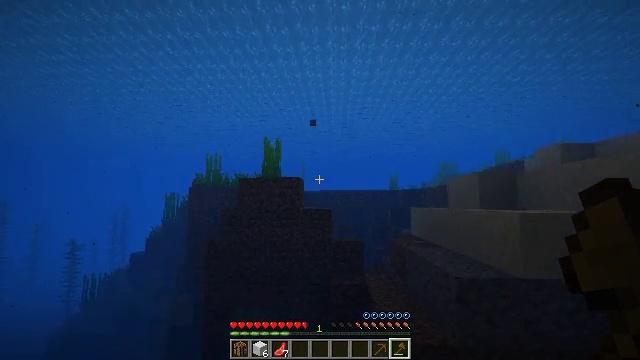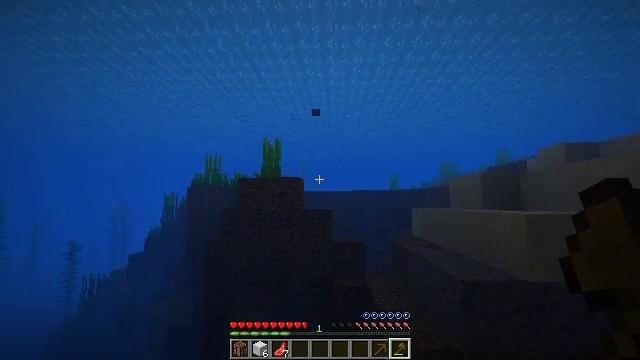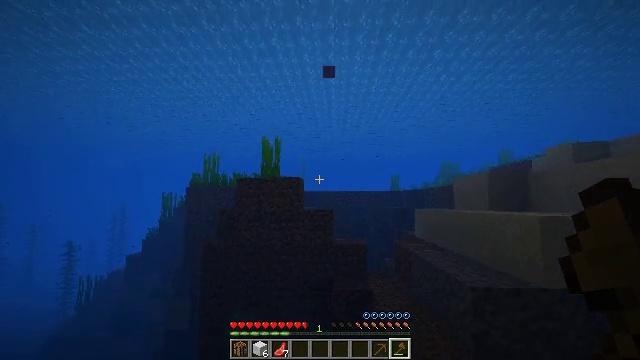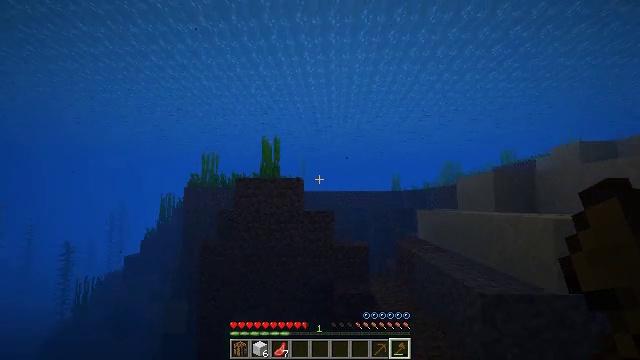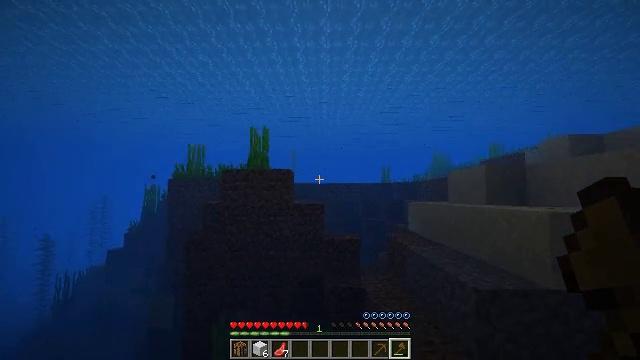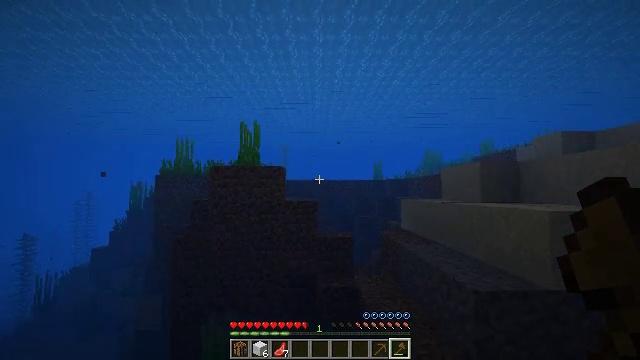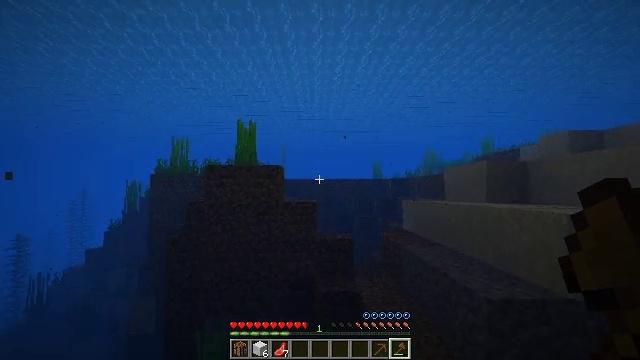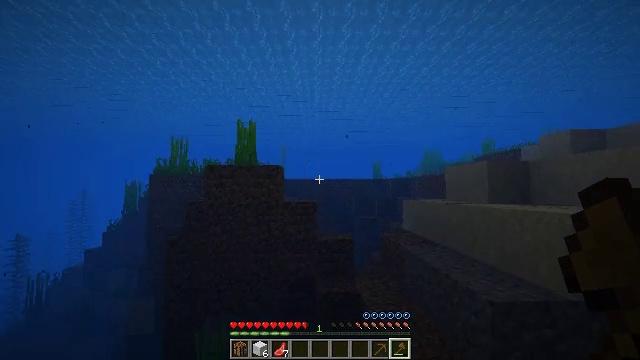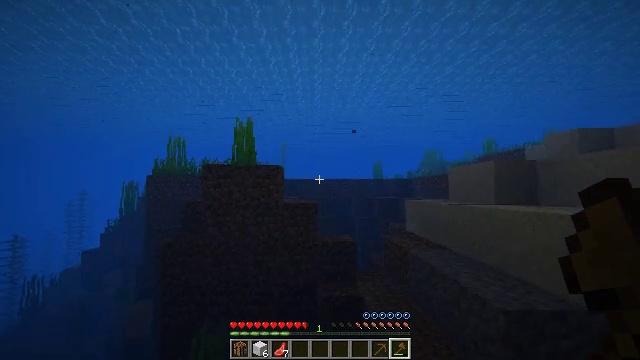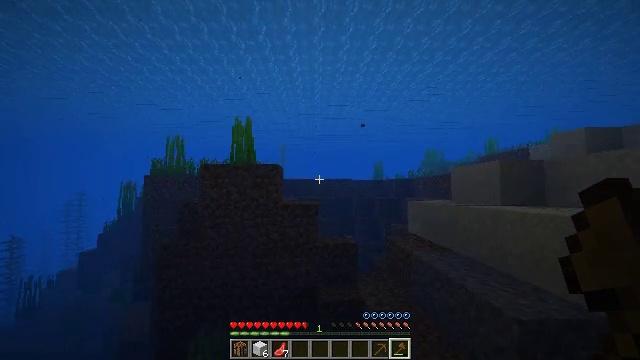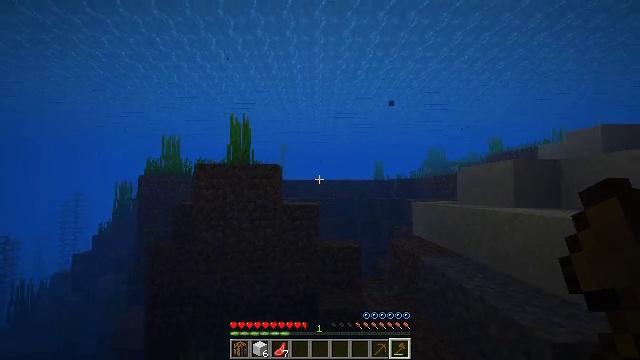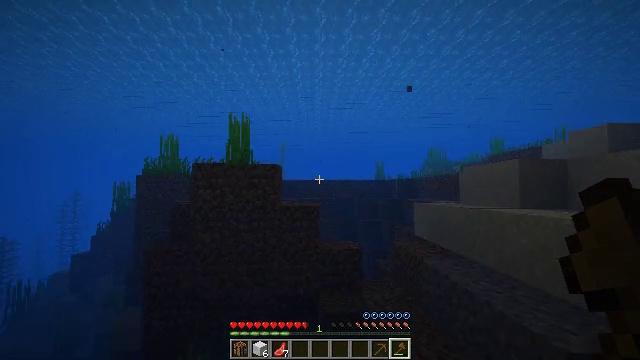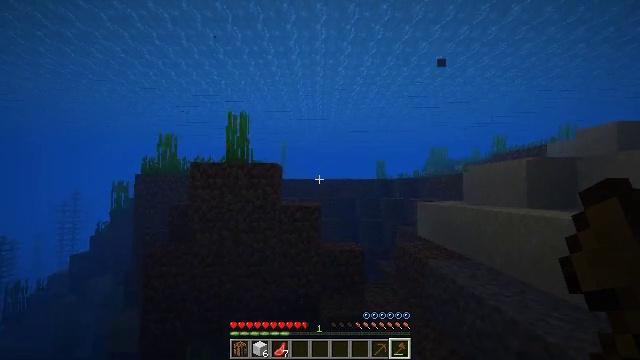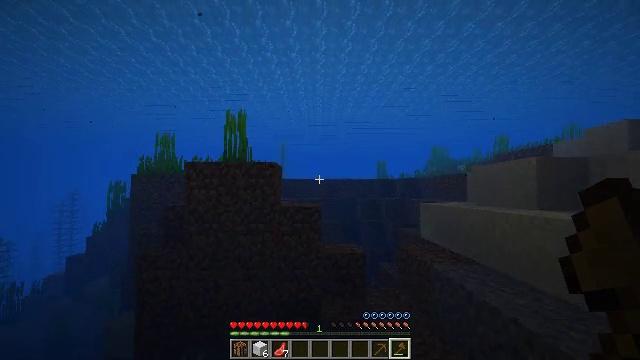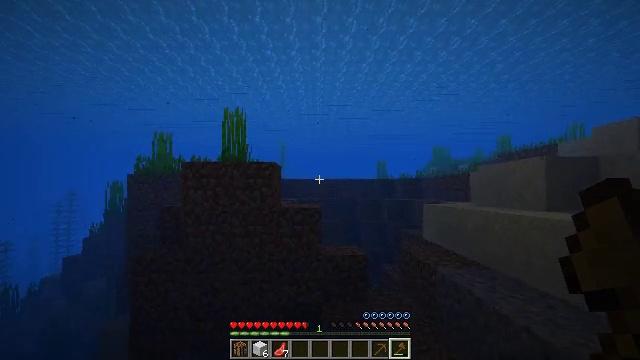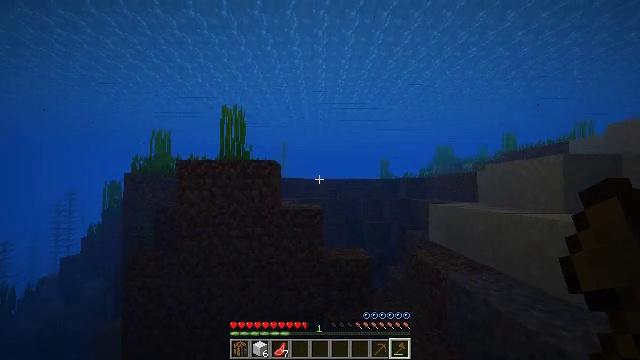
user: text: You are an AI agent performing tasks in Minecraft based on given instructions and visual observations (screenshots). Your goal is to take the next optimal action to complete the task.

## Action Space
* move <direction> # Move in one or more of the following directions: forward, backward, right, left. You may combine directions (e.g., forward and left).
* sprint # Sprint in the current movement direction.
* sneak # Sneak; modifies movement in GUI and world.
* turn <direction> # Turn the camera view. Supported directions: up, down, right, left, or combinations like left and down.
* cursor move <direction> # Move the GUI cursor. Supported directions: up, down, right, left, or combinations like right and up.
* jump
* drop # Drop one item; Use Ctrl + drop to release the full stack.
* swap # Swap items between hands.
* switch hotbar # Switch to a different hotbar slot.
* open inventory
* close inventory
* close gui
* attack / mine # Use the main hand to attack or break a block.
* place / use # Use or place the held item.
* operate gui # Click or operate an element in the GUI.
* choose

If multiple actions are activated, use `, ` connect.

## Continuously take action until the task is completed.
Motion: motion action
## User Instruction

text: Collect kelp plant from the sea.
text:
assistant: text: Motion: move forward
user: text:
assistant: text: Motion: move forward
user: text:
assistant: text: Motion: move forward
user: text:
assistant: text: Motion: move forward, turn right and down
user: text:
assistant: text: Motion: move forward, turn right
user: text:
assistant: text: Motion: move forward
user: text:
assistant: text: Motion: move forward
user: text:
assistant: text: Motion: move forward
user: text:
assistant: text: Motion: move forward
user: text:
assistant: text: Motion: move forward
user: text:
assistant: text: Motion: move forward
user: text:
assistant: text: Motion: move forward
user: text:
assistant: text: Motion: move forward
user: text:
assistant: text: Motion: move forward
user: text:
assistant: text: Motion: move forward
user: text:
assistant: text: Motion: move forward
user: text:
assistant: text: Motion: move forward
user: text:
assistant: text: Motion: move forward
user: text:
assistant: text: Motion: move forward
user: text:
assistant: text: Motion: move forward
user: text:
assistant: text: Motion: move forward, turn left and down
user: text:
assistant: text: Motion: move forward, jump
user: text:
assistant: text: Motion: move forward, jump
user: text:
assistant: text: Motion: move forward, jump
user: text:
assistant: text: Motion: move forward, jump
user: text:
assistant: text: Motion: move forward, jump
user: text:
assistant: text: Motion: move forward, jump
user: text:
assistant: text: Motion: move forward, jump
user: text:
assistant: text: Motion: move forward, jump
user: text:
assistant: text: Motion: move forward, jump